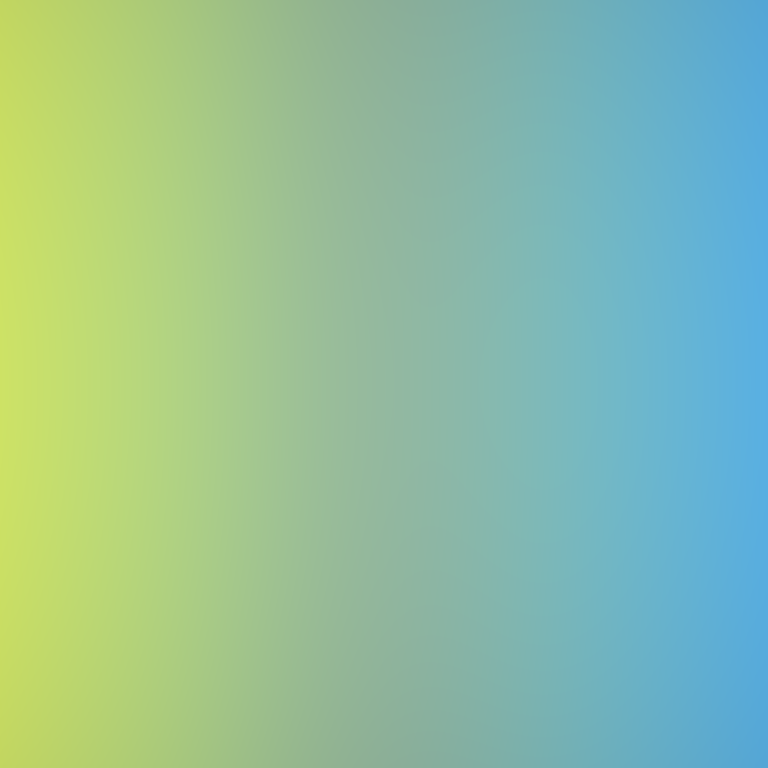
Abstract light effect, smooth gradient from soft yellow to gentle blue, calm atmosphere, diffuse light, no room, no furniture, no objects.